Question: I am using library. I am using in it cause the text is running and may be larger then one page. My problem is that I have to give paragraph starting positioning and I am unable to see any method regarding positioning it. Any help?
Something like that

page 2 is new page.... And this is whole one paragraph. I have starting coordinate of paragraph.
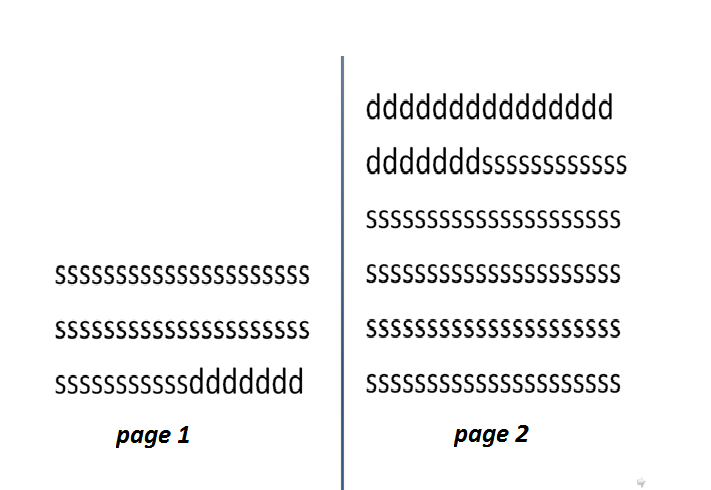
Answer: As explained in the comment section, you need 'ColumnText' to achieve what you want. See for instance the <URL>' again as long as the column contains content.
All of this is explained in the documentation of which I'm the author. Reading the documentation saves time: your time as well as the time of the people on StackOverflow.